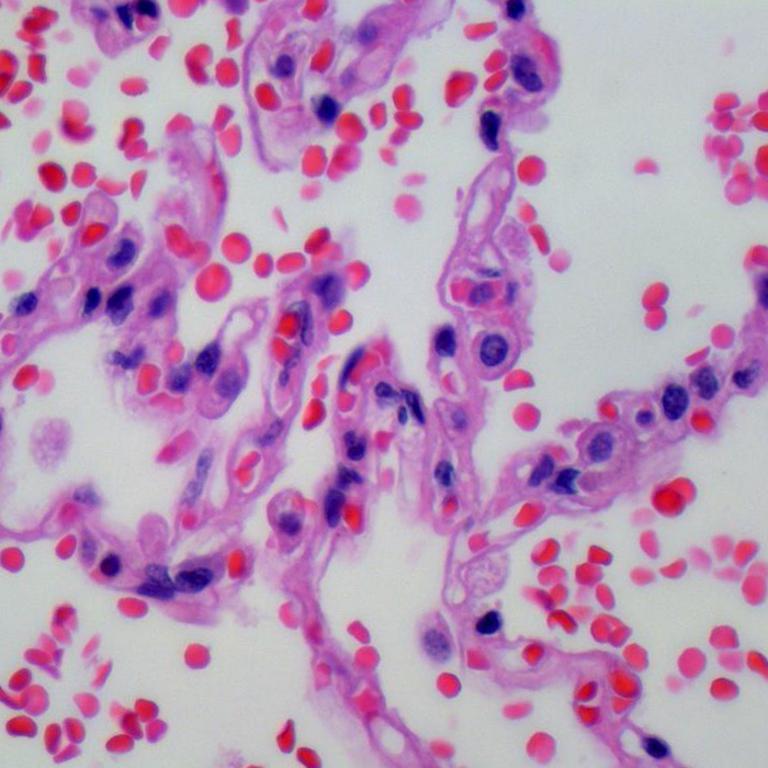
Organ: lung
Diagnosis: benign